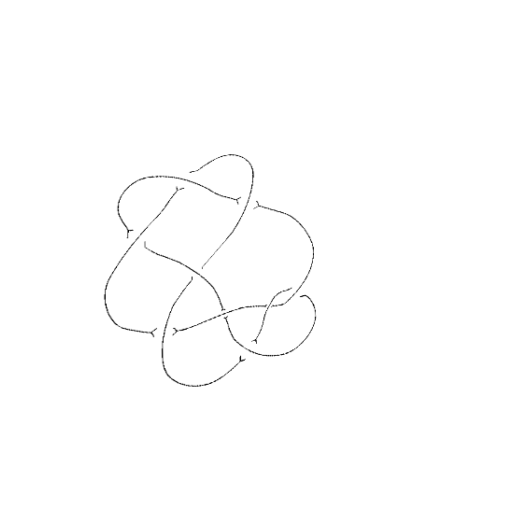
Crossing number: 9